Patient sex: M
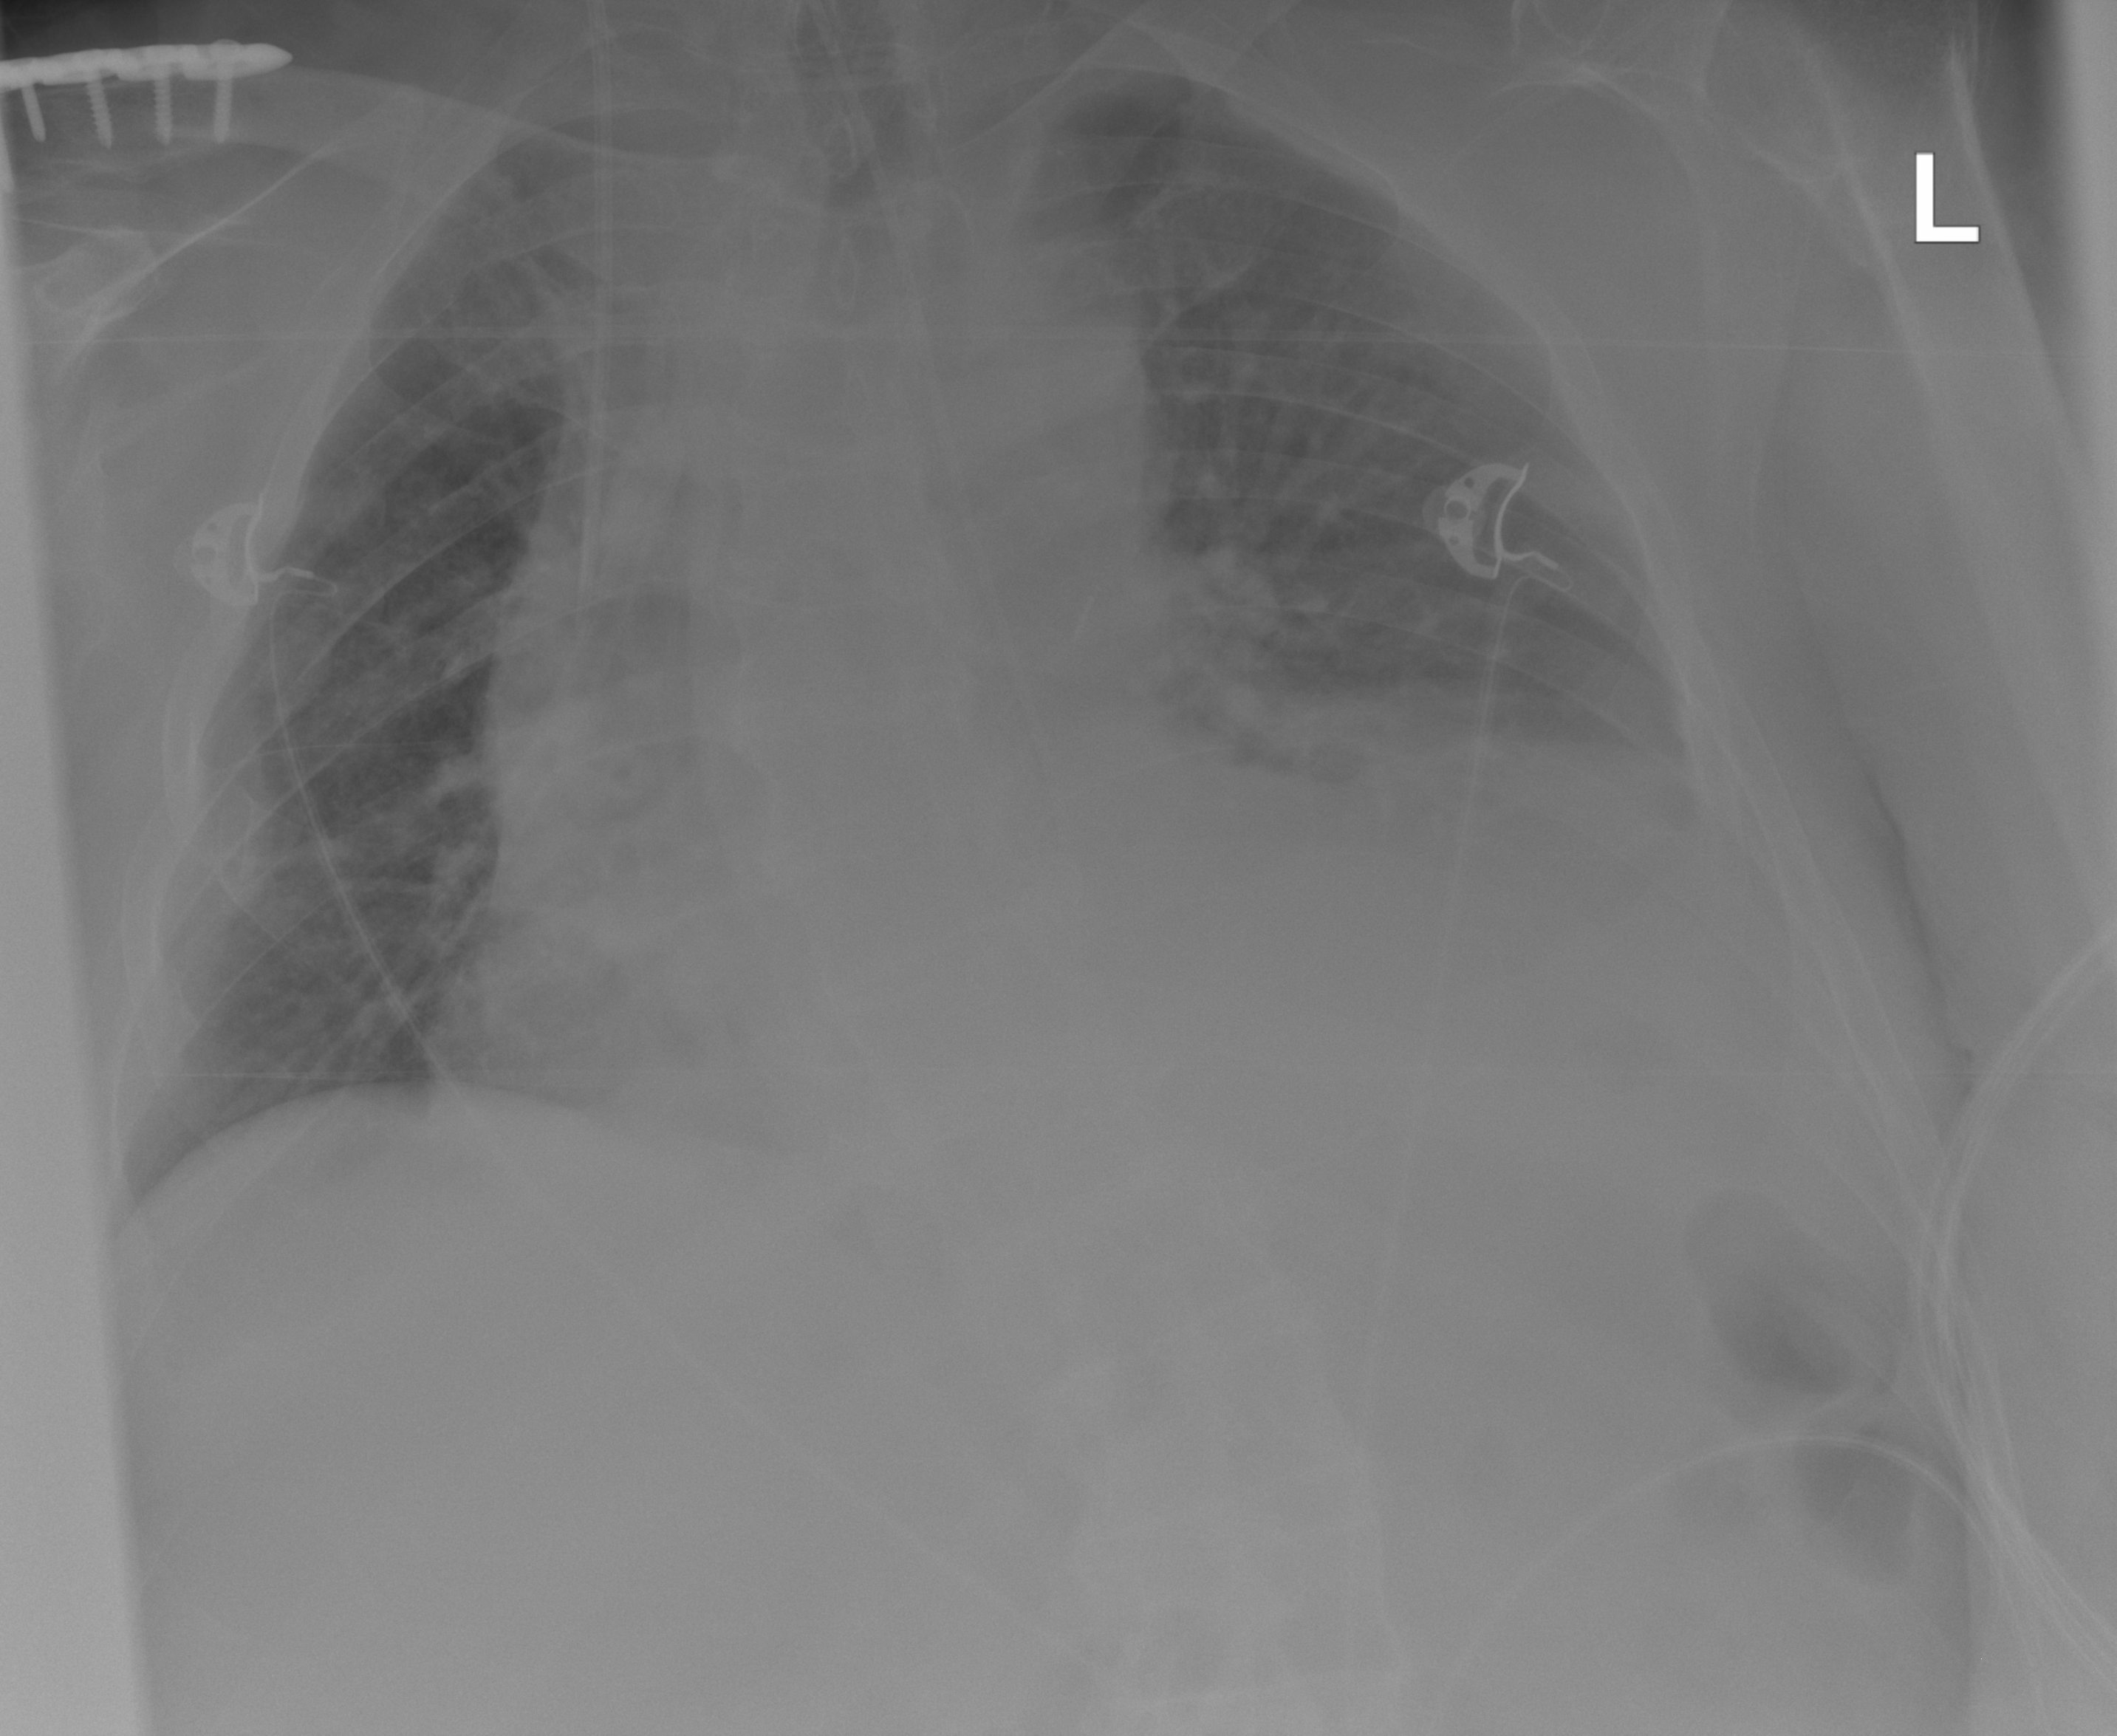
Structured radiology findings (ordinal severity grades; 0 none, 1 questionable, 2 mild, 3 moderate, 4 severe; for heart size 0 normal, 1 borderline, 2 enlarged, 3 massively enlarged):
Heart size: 2
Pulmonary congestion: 0
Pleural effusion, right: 0
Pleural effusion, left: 2
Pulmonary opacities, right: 0
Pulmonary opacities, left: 0
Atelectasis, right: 0
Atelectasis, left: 2